Interaction volume radius: 5 \u00c5
Interaction volume height: 30 \u00c5
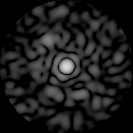
Disorder parameter: 0.8261